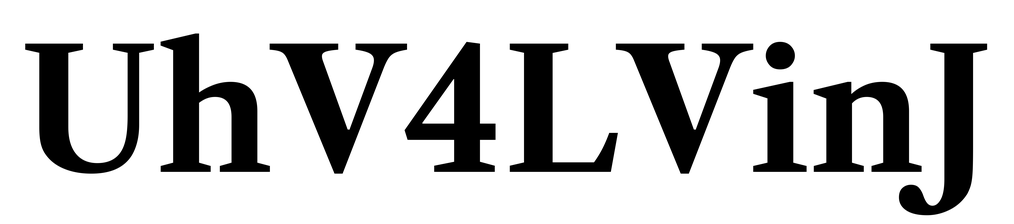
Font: LibreCaslonText_Bold